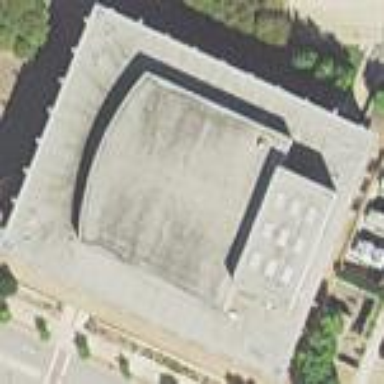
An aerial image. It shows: Theater building.